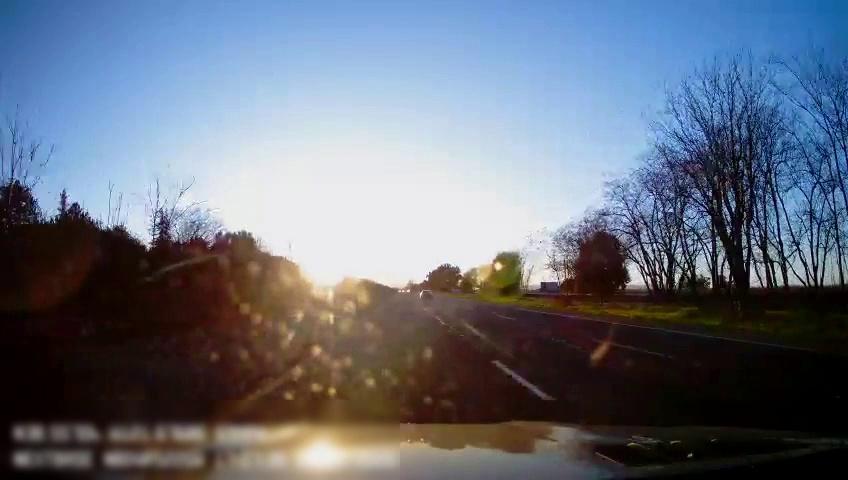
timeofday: Day
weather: Sunny
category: Drivable Space
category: Vehicles | Car
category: Lanes | Alternate Lane
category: Lanes | Current Lane
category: Lanes | Current Lane
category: Lanes | Alternate Lane
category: Traffic | Signs